Interaction volume radius: 5 \u00c5
Interaction volume height: 15 \u00c5
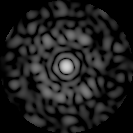
Disorder parameter: 0.8431